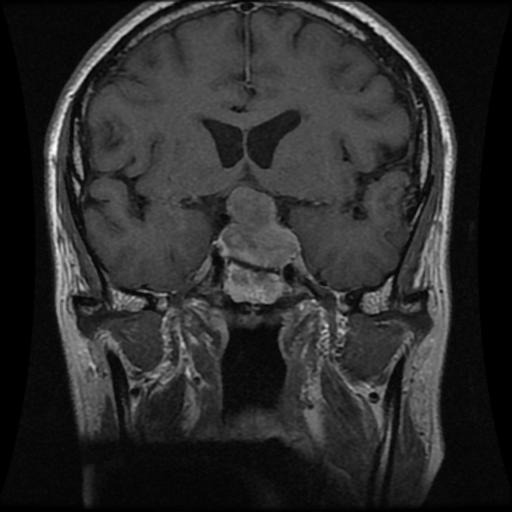
Label: pituitary